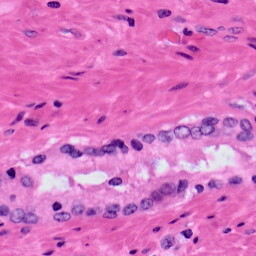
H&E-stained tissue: Prostate